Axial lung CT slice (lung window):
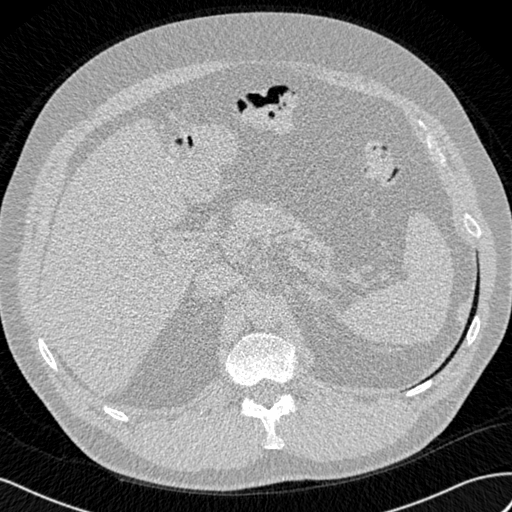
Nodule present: no